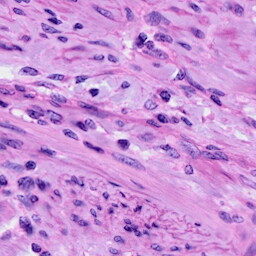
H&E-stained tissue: Cervix